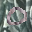
Label: 0